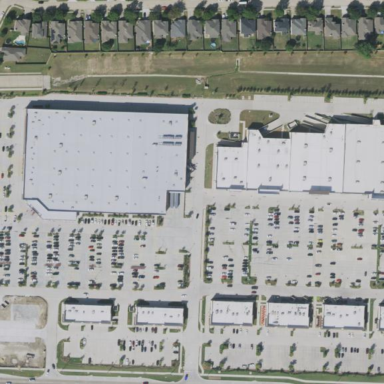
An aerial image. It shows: Retail area.